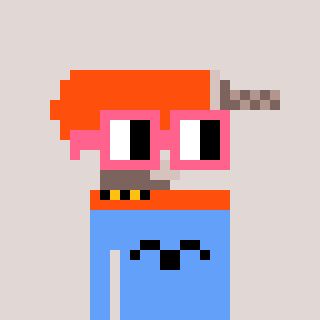
a pixel art character with square pink glasses, a drill-shaped head and a blue-colored body on a warm background